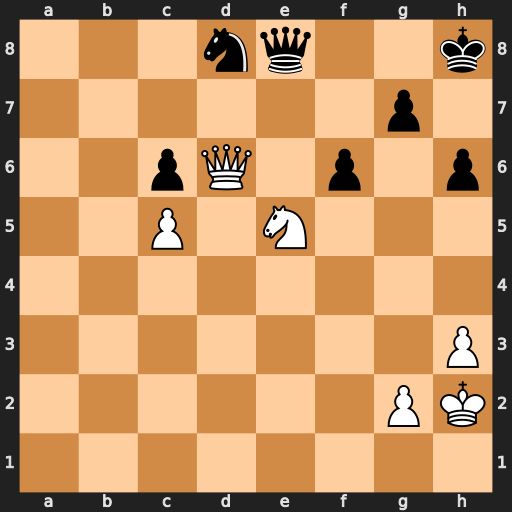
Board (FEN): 3nq2k/6p1/2pQ1p1p/2P1N3/8/7P/6PK/8
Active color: w
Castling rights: -
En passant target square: -
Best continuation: Qxd8 Qxd8 Nf7+ Kg8 Nxd8